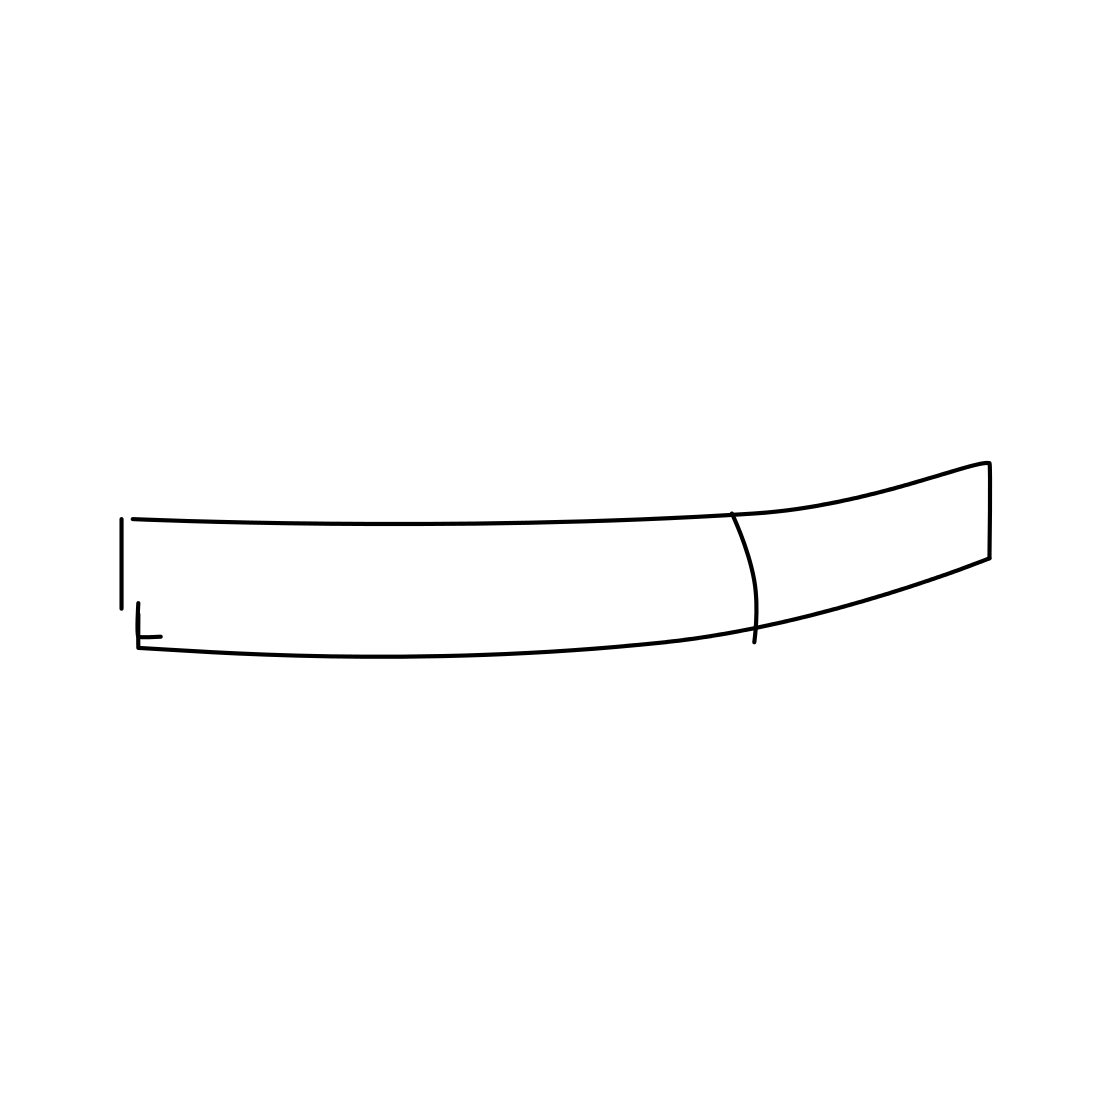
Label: cigarette